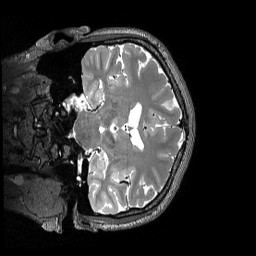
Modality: T2w
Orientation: coronal
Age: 21
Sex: female
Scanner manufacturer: siemens
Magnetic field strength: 3 T
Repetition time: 3.2 s
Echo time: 0.565 s